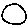
Label: moon